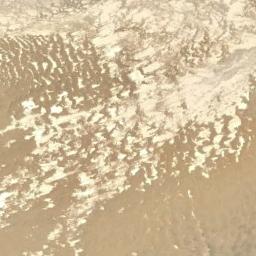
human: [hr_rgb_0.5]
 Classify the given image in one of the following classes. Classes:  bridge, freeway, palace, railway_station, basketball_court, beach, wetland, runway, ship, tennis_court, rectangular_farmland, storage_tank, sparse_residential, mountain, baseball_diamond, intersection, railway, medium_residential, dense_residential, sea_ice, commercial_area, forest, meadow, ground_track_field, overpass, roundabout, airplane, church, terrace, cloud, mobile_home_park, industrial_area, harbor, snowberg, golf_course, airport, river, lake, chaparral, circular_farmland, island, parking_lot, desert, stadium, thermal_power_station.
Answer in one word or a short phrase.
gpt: desert